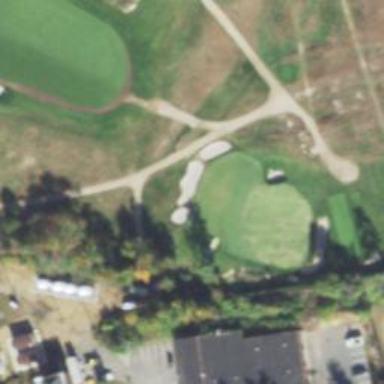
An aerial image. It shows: Golf fairway surrounded by grass.